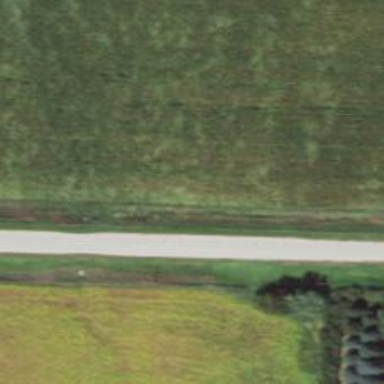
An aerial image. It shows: Secondary road.